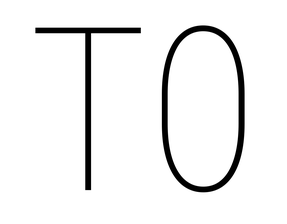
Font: Roboto_Condensed_Thin